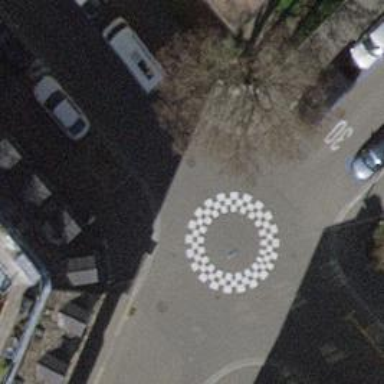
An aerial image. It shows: Rosette traffic calming feature.